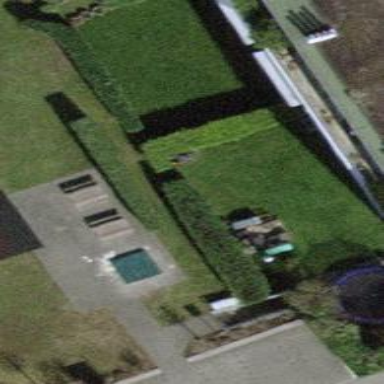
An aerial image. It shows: Hedge barrier.